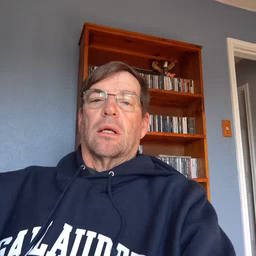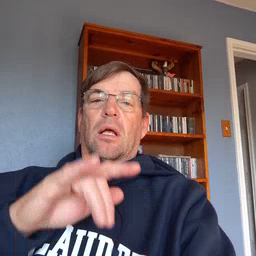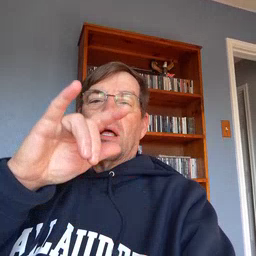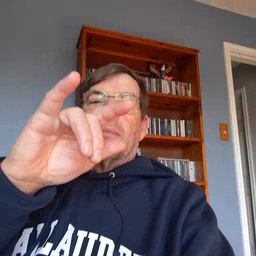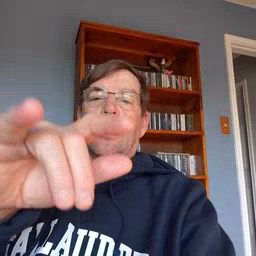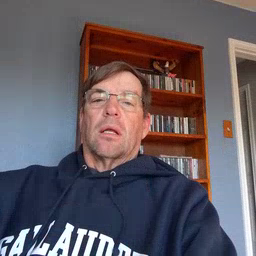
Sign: airplane